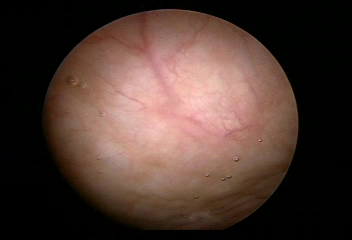
Modality: WLC
Class: Normal mucosa
Bladder cancer association: No